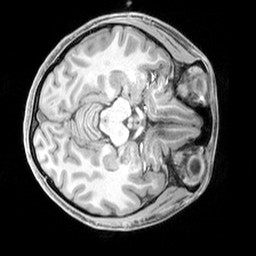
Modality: T1w
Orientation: axial
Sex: female
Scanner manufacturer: siemens
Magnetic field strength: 3 T
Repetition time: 2.3 s
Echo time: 0.00226 s